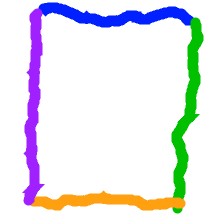
Shape: rectangle